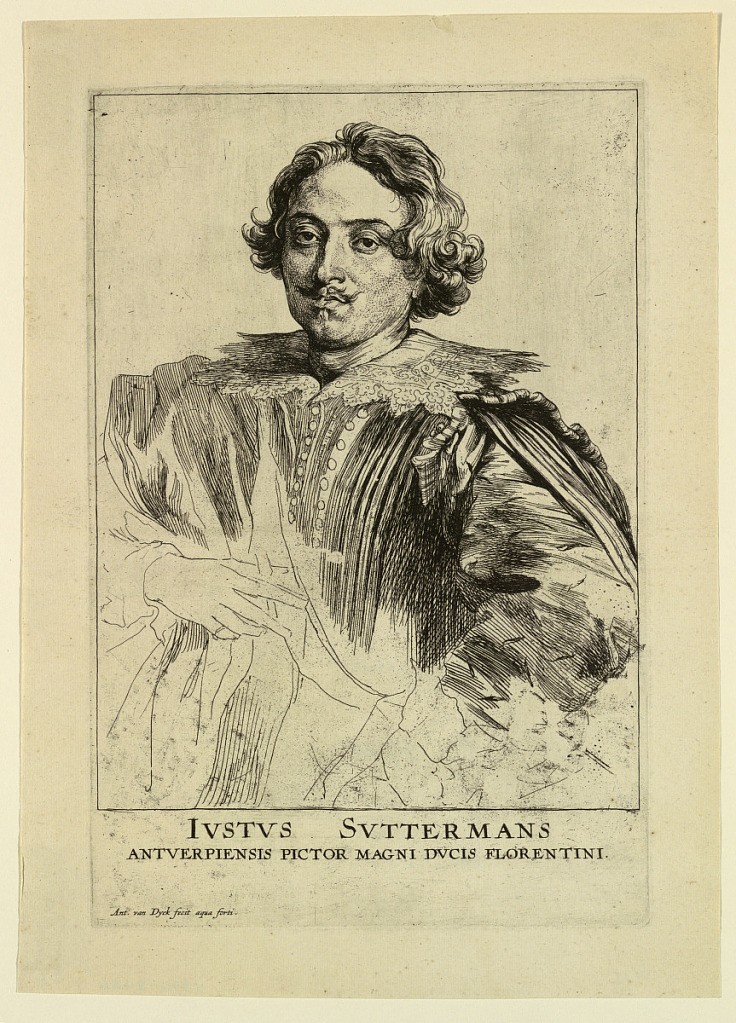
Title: Portrait of Justus Sustermans, from the Icones Principum Virorum
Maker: Anthony van Dyck, Netherlandish, 1599 – 1641
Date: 1630–1641
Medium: Etching on paper
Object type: Print
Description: Portrait of a man, facing the spectator, the figure turned slightly to the left. His hands are visible, the left one resting on his hip. Inscription below: "IVSTVS SVTTERMAN S ANTVERPIENSIS PICTOR MAGNI DVCIS FLORENTINI." At lower left: "Ant. van Dyck fecit aqua forti."